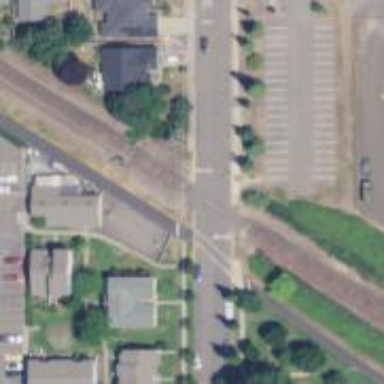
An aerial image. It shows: Crossing on path.